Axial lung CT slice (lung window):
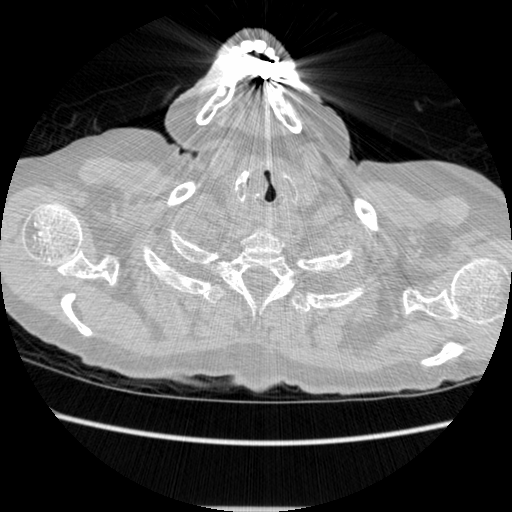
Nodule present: no